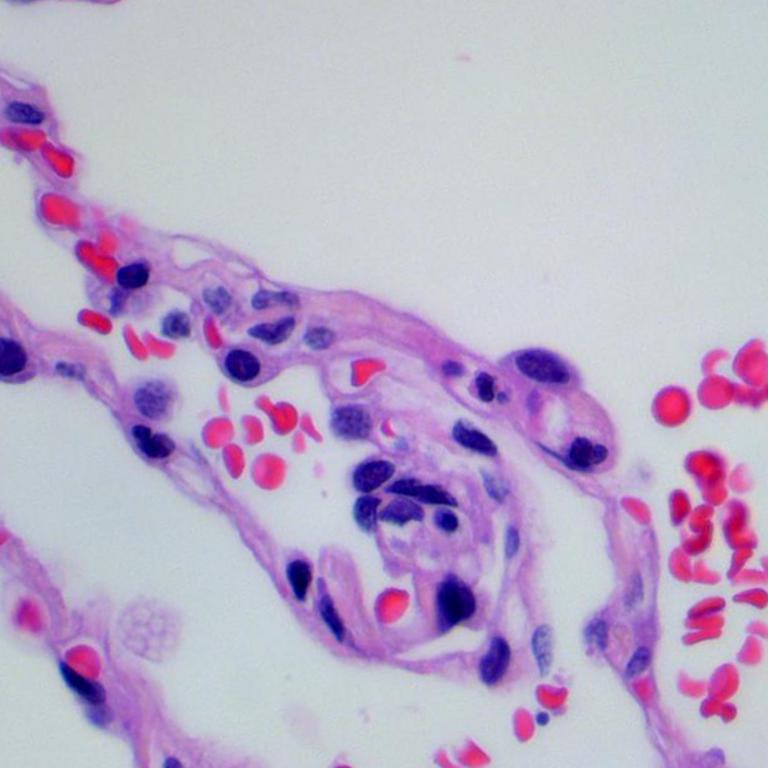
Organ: lung
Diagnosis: benign